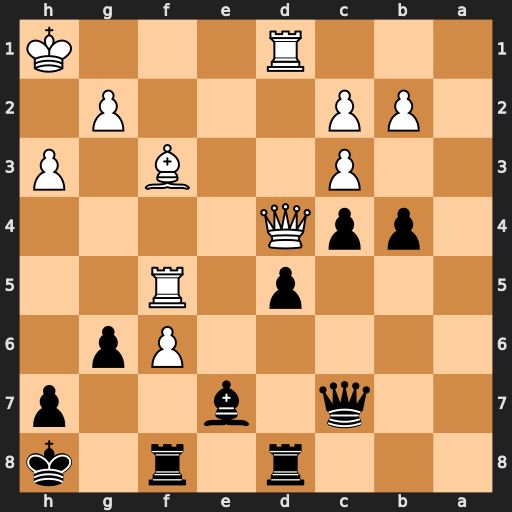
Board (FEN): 3r1r1k/2q1b2p/5Pp1/3p1R2/1ppQ4/2P2B1P/1PP3P1/3R3K
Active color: b
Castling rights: -
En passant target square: -
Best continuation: Bc5 Qf4 Bd6